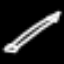
Label: pencil